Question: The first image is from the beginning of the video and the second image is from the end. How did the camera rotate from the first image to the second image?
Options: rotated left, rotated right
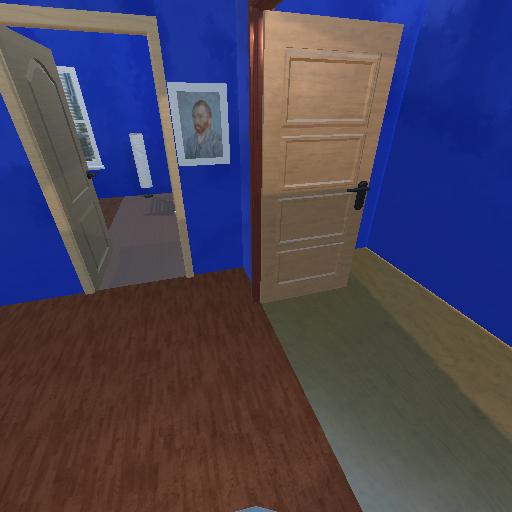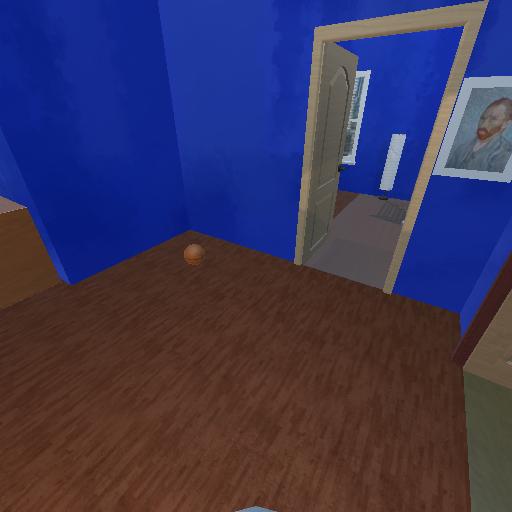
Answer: rotated left